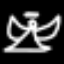
Label: angel